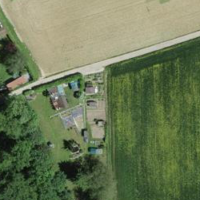
EUNIS habitat code: 25
Species observed at this site:
Datura stramonium